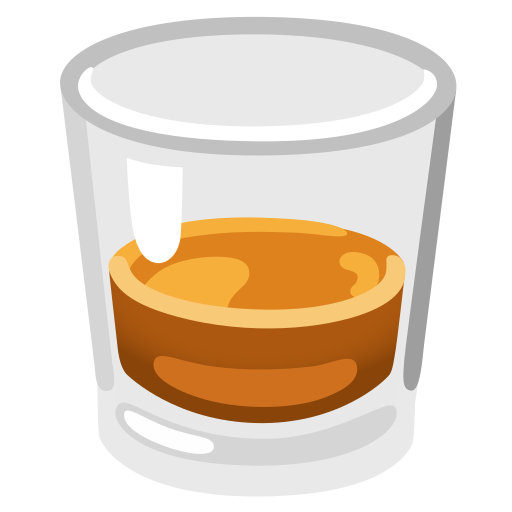
Emoji: 🥃